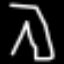
Label: pants